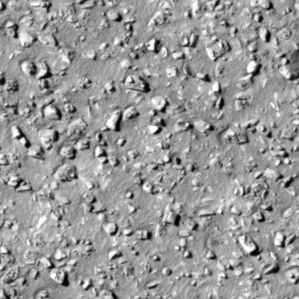
Label: non_frost